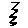
Label: zigzag